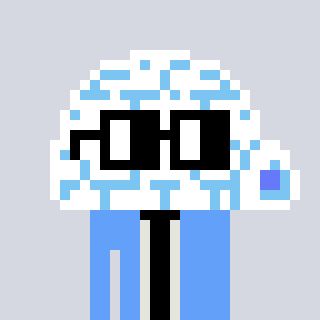
a pixel art character with square black glasses, a igloo-shaped head and a blue-colored body on a cool background